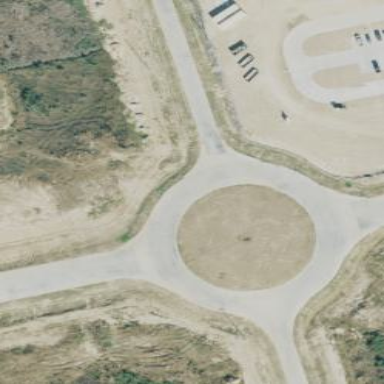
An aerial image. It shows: Circular junction on residential road.